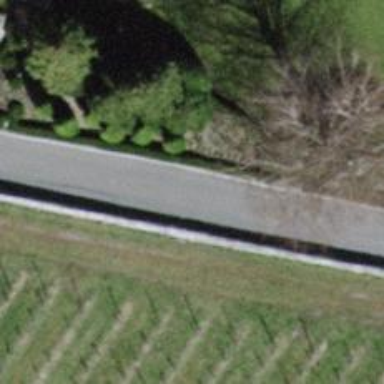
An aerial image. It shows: Residential road with sett surface.